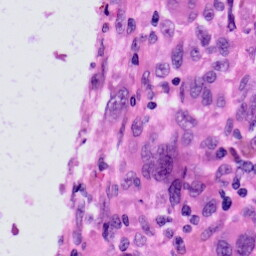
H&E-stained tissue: Skin